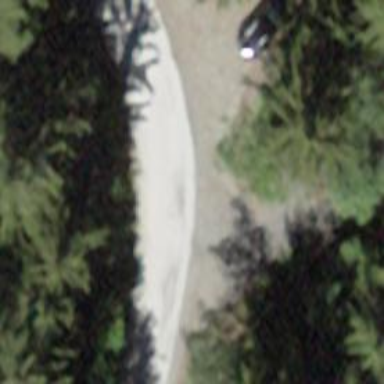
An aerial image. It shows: Ground path.